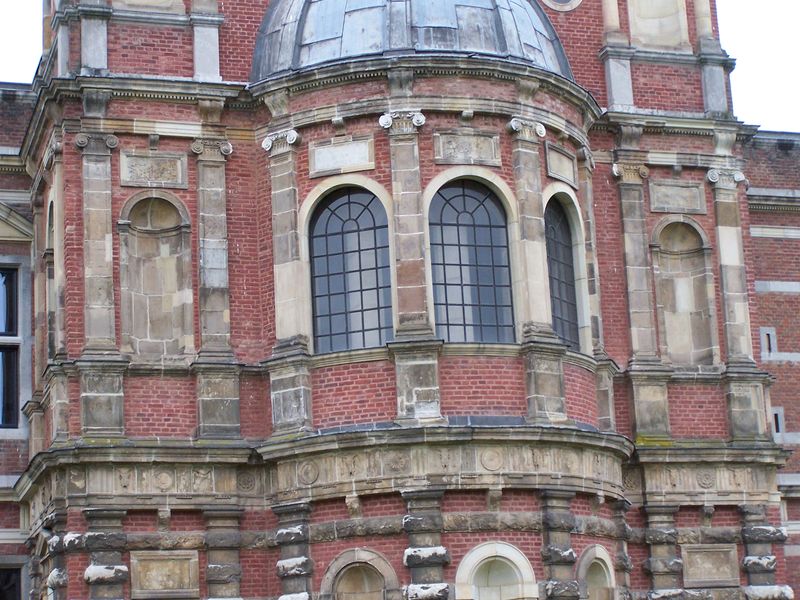
Titel: Schloss und Zitadelle Jülich
Künstler: Herzog Wilhelm V. von Kleve-Jülich-Berg
Standort: Jülich (EU - D - NRW)
Schlagwörter: ausschnitt, fenster, glas, grau, säulen, gebäude, haus, rot, alt, architektur, stein, kirche, relief, farbig, bogen, fassade, ziegel, backstein, pilaster, rundbogen, kuppel, detail, foto, erker, nische, sprossen, mauerwerk, scheiben, neu, halbrund, fries, sims, gesims, klinker, voluten, sandstein, rundbögen, dorisch, rosetten, backsteine, lisenen, nischen, etage, blei, rundbogenfenster, ziegelbau, obergeschoss, kuppeldach, absis, zeigel, haustein, bleiverglasung, detil, giederung, zieglsteine